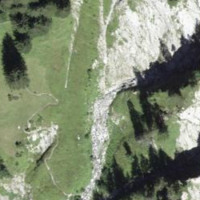
EUNIS habitat code: 23
Species observed at this site:
Caltha palustris